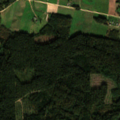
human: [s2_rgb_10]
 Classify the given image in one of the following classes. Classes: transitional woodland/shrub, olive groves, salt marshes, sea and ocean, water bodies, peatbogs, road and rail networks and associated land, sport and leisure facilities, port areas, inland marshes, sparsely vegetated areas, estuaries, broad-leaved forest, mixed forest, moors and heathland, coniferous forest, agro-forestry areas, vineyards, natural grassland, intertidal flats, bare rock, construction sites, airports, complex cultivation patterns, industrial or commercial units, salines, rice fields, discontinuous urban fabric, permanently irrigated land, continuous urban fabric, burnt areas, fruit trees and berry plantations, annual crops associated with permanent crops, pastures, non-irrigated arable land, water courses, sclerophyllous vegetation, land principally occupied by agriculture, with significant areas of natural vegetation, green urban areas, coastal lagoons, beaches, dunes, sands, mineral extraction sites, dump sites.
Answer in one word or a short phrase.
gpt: complex cultivation patterns, coniferous forest, mixed forest, transitional woodland/shrub